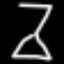
Label: hourglass